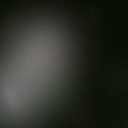
Screen state: off